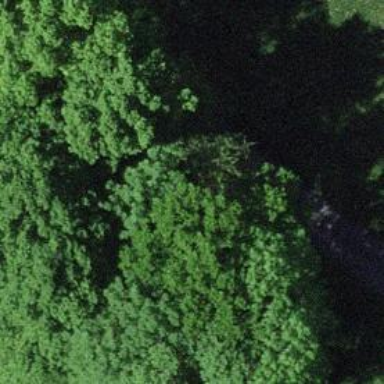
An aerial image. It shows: Deciduous broadleaved tree.